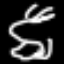
Label: frog